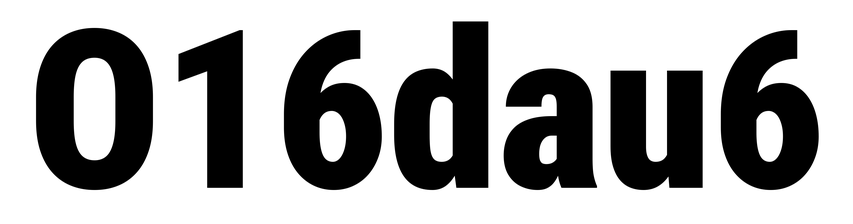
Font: Roboto_Condensed_Black